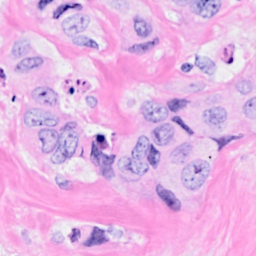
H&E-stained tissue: Breast